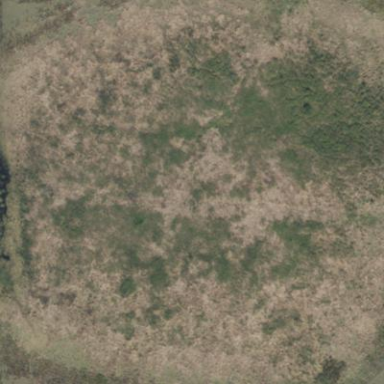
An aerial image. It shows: Marsh wetland.